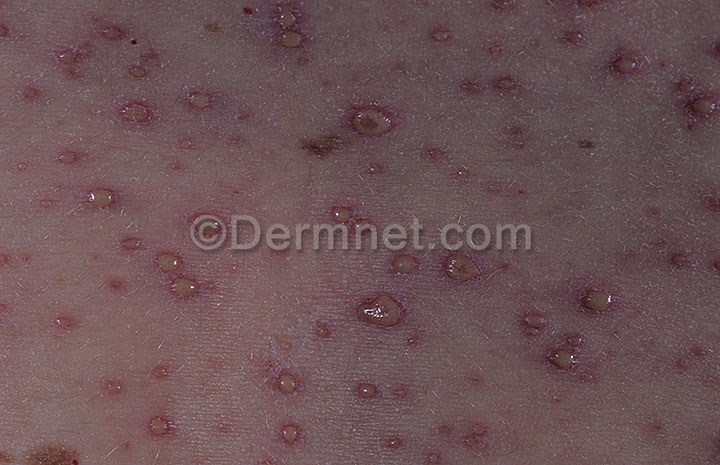
Disease: Warts Molluscum and other Viral Infections